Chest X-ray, AP view. Patient: 55 years old, sex M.
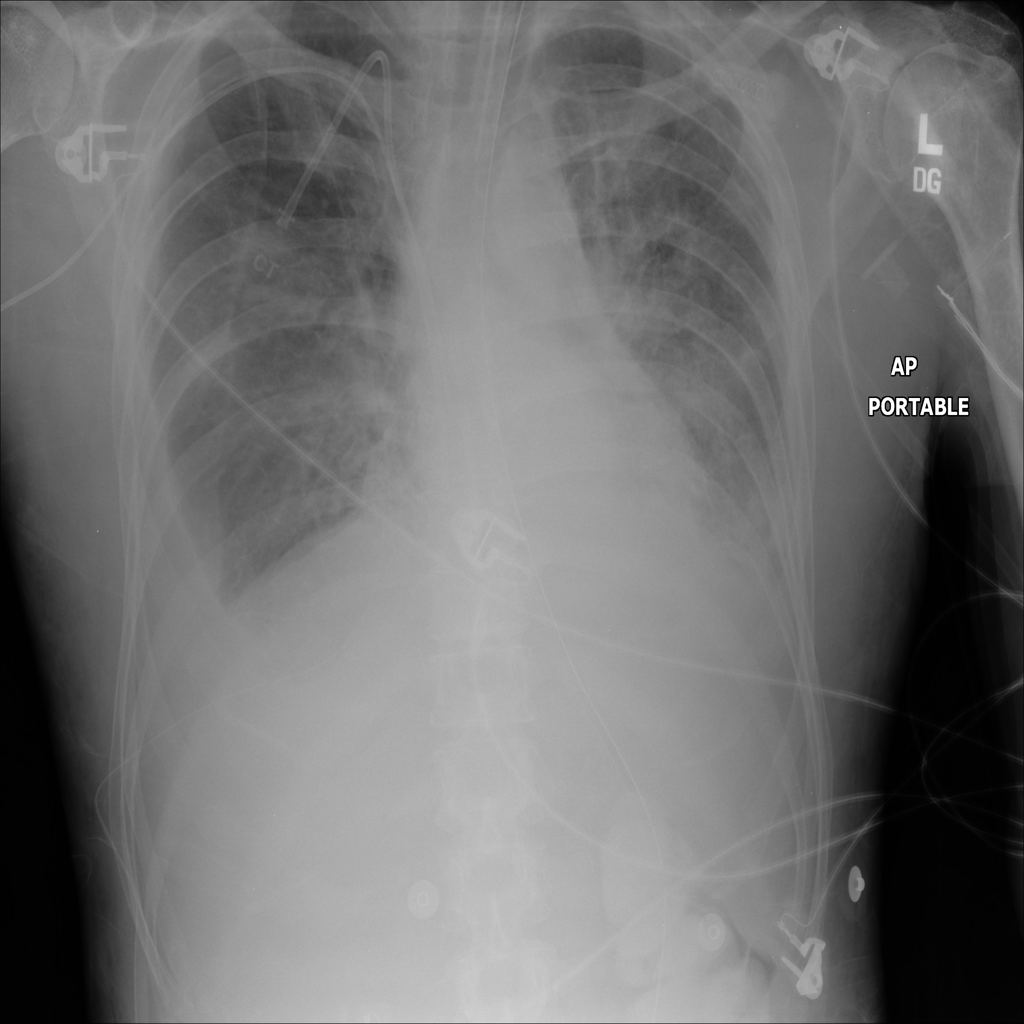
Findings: Edema